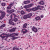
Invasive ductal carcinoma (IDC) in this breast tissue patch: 0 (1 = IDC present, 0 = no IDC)